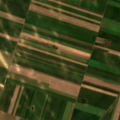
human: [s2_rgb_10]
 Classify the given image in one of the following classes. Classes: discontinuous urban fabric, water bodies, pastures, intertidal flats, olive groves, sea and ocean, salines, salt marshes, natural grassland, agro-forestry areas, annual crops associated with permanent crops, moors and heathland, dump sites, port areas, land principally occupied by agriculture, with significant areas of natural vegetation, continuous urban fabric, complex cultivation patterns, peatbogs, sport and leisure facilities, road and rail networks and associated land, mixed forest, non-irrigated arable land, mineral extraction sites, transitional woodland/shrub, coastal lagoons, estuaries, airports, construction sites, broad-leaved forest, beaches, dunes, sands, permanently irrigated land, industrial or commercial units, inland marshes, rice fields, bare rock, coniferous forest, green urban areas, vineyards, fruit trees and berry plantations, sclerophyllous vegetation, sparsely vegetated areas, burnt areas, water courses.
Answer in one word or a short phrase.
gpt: non-irrigated arable land